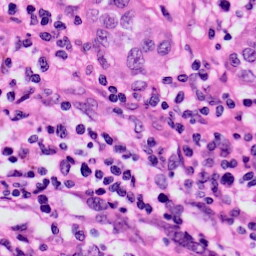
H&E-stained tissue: Skin